Question: I've been tinkering with this too long now, so I put out the questions here. I'm trying to have a menu bar on top of a web page. The problem with my approach is that the content page gets scrolled 'behind' the menu bar which causes problems for <URL>. Instead of stopping the header of the table at the menu, it scrolls into the menu and locks at the top of the screen..
The css looks like this
'''
#header {
width:100%;
height:50px;
position: fixed;
top:0;
background-color:rgba(255,0,0,0.5);
}
#content {
background-color:rgba(0,0,255,0.5);
position: static;
margin-top: 50px;
}
'''
Is there anything I can do to stop the table scrolling all the way up and the header stopping below the menu?
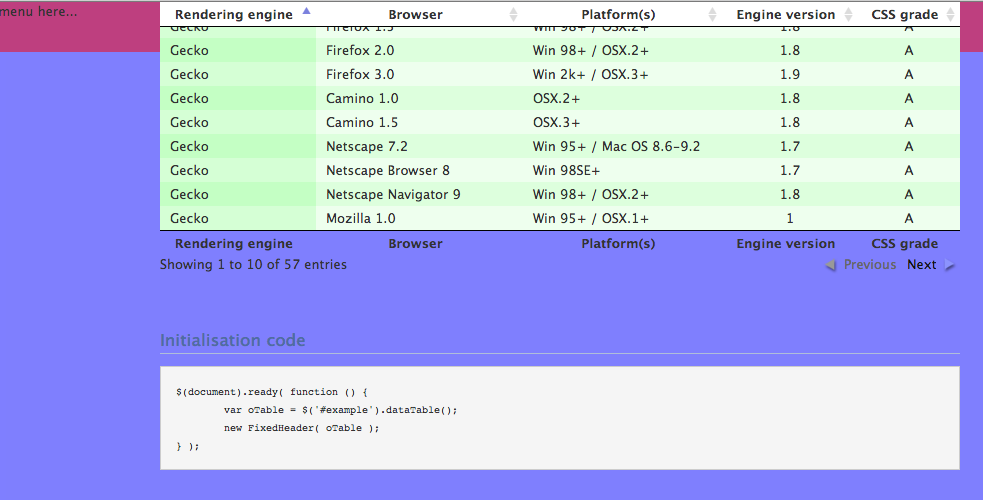
Answer: I think you might find your answer in the documentation of DataTable/FixedHeader. As you can see here, you can <URL>:
> Specify an offset from the top of the window where the fixed header where be locked to when scrolling. This is useful for
working with fixed elements at the top of the page - for example the
Twitter Bootstrap fixed menu.
'''
$(document).ready( function () {
var oTable = $('#example').dataTable();
new FixedHeader( table, {
"offsetTop": 40
} );
} );
'''
Change the 'offsetTop' to the height of your menu bar (50), and you should be all set!
Additionally, you could also add a big 'z-index' to the '#header' to ensure it stays "on top" of other elements.
'''
#header {
z-index: 9999;
/* And your other properties here */
}
'''